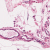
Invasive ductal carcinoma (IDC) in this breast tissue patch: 0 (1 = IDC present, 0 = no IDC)